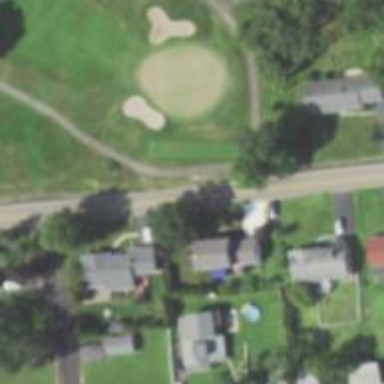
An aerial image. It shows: Golf tee.